Field crop: maize
Growth stage: 2
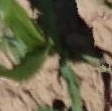
Species: maize